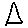
Label: triangle